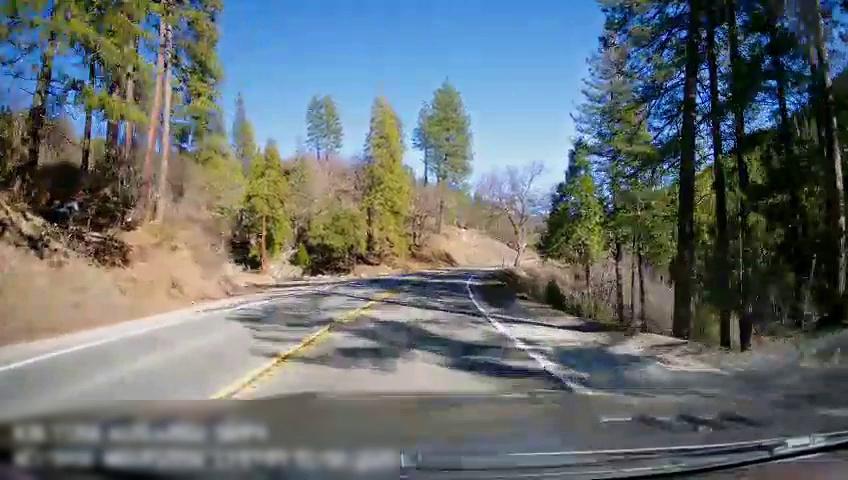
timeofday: Day
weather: Sunny
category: Drivable Space
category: Drivable Space
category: Lanes | Opposite Lane
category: Lanes | Current Lane
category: Lanes | Opposite Lane
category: Lanes | Current Lane